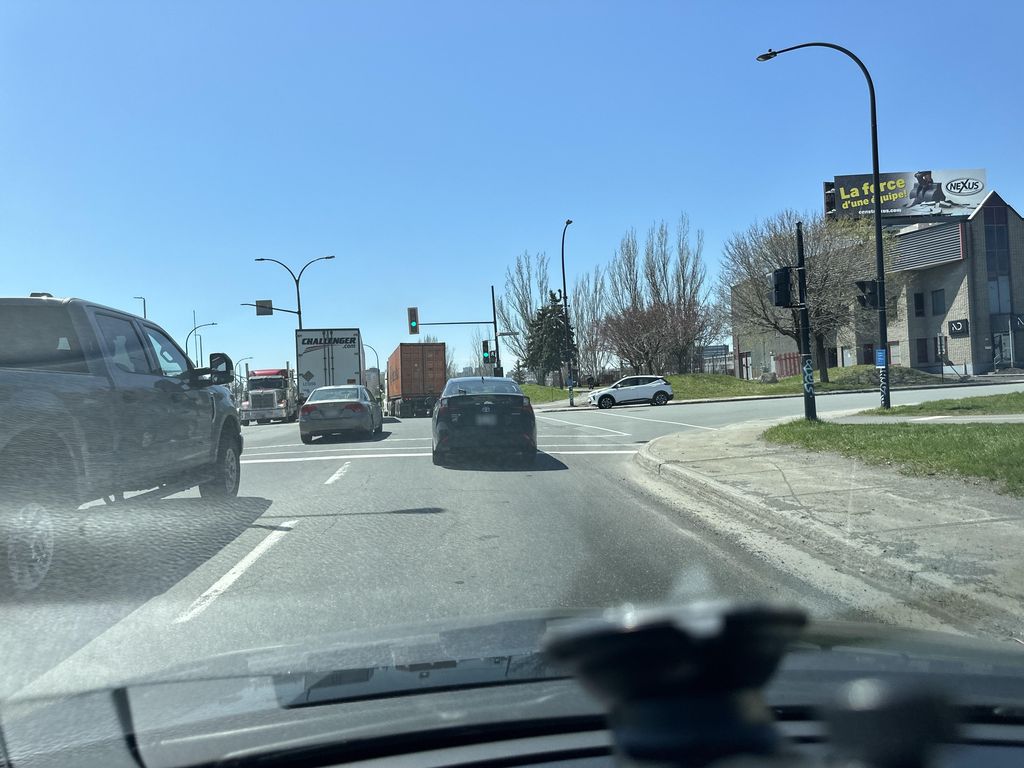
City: montreal